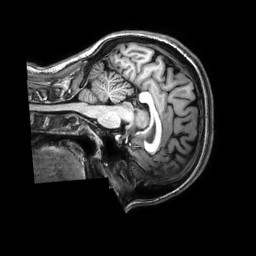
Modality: T1w
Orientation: sagittal
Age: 29
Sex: female
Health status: healthy
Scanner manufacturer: philips
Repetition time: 0.009 s
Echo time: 0.004 s